Field crop: tomato
Growth stage: 1
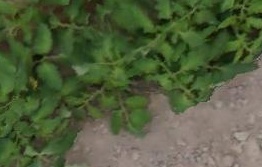
Species: tomato